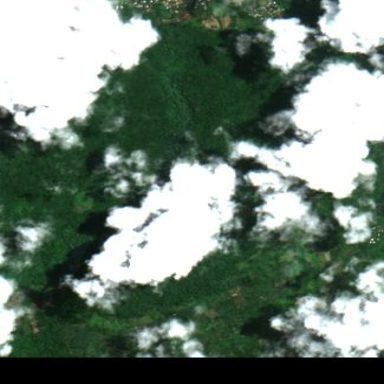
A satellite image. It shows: Forest area.